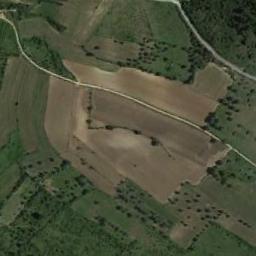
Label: terrace